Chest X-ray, PA view. Patient: 74 years old, sex F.
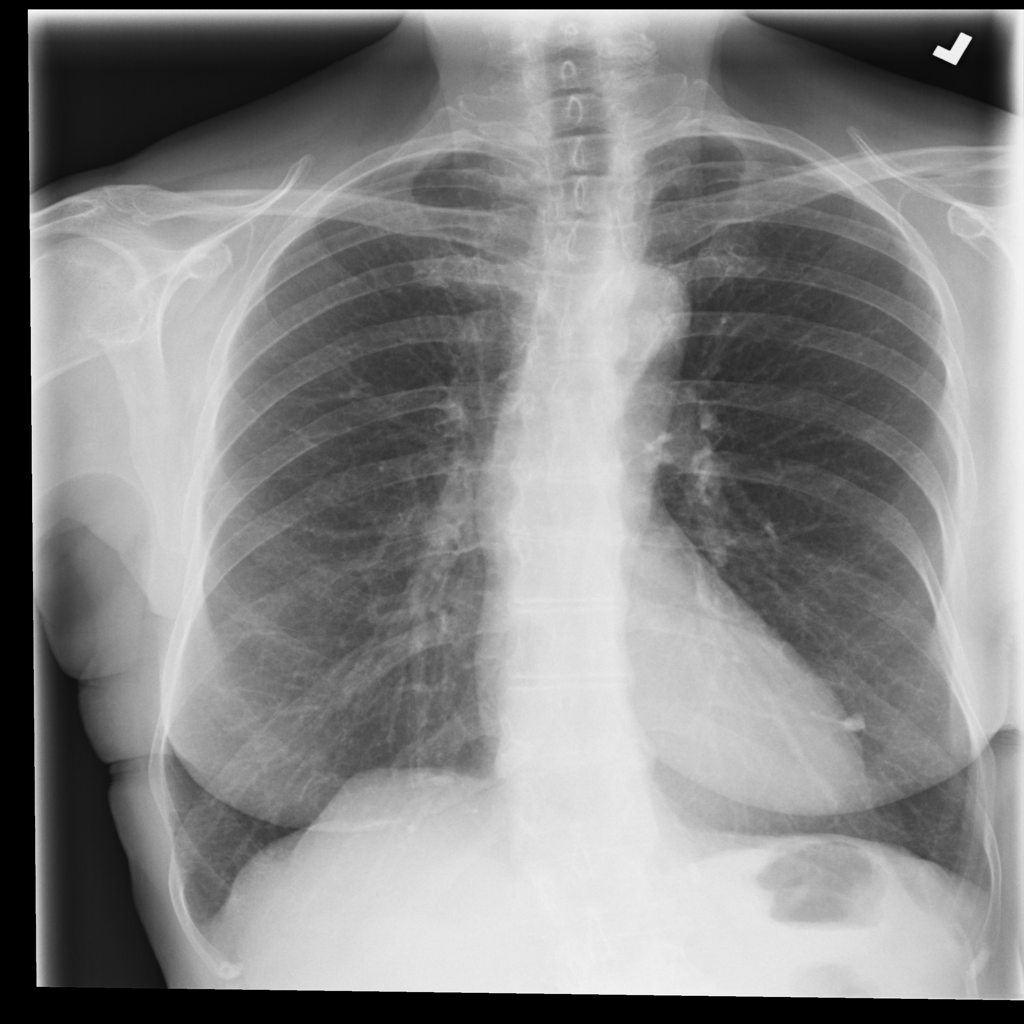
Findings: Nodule